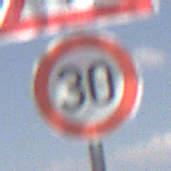
Verkehrszeichen: Geschwindigkeit30
Zusatzzeichen oben: KinderLinks
Umgebung: Outdoor, Nature
Tageszeit: Midday
Wetter: PartlyCloudy
Licht: Natural
Jahreszeit: NotSpecified
Kontrast: HighContrast